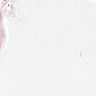
Metastatic tissue present: no